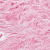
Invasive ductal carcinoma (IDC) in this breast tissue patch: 0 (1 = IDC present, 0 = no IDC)